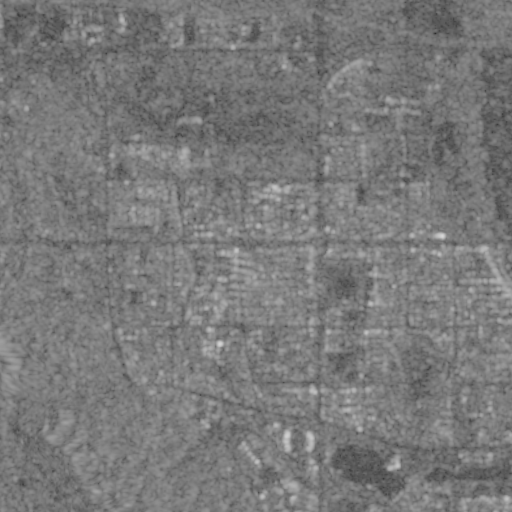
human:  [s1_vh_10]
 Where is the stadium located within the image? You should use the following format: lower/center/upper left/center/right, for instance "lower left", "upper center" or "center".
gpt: The stadium is located in the lower center of the image.
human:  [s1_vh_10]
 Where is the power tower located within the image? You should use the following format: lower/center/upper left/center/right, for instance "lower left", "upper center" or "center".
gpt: There is no power tower in the image.

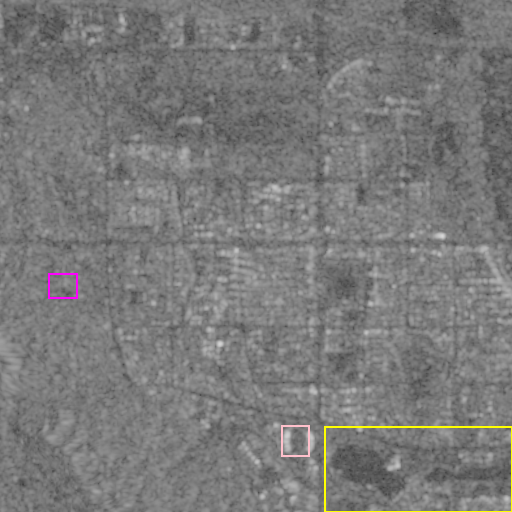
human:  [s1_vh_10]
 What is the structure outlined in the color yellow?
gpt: The structure outlined in yellow is a park.
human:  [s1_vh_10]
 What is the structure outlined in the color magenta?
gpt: The structure outlined in magenta is a power substation.
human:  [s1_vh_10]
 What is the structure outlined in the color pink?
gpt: The structure outlined in pink is a stadium.
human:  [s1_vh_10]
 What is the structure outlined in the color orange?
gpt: There is no orange outline.